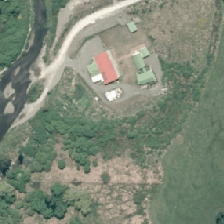
Land cover: urban_build_up